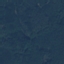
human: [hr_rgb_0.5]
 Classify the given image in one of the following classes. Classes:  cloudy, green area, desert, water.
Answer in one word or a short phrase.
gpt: green area